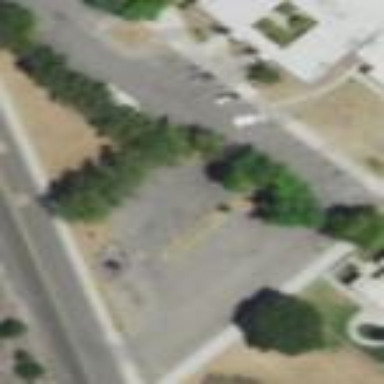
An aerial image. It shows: Parking area.